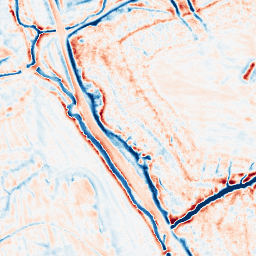
Category: edge_preserving
Decomposition family: bilateral
Decomposition parameters: d: 15
sigma_color: 150
sigma_space: 50
Upsampling method: bspline
Upsampling parameters: scale: 8
Upsampling scale: 8